八年级 · 组合几何学
如图, $\angle C=\angle D=90^{\circ}$, 若要使 Rt $\triangle A B C$ 与 Rt $\triangle A B D$ 全等,

则添加的条件可以是: \$ \qquad \$ . （写出一个条件即可）

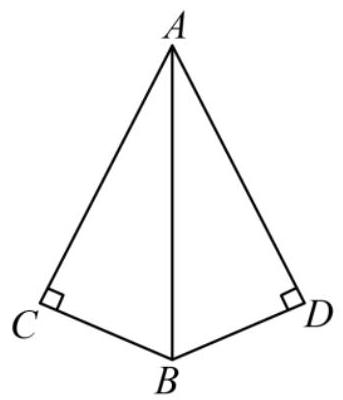
答案: $A C=A D($ 答案不唯一 $)$